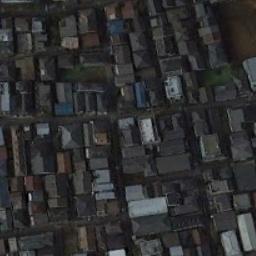
Label: residential